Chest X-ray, AP view. Patient: 40 years old, sex M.
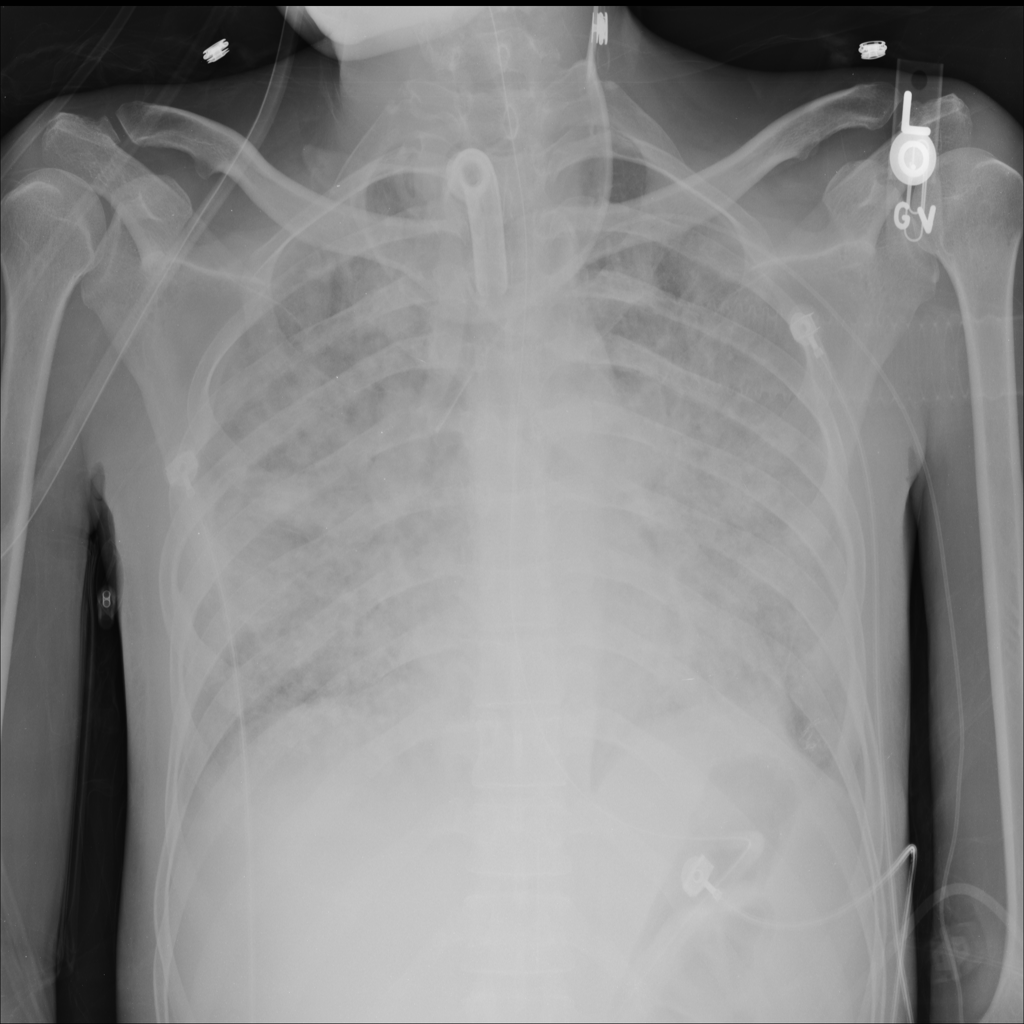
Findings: No Finding